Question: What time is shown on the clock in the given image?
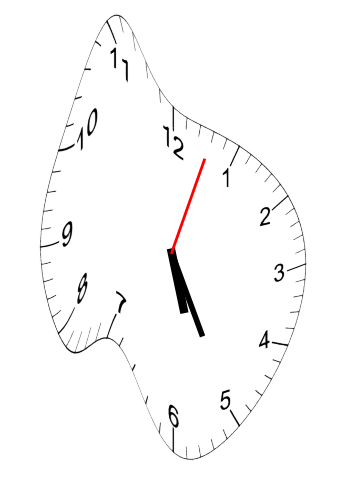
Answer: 05:25:03